Chest X-ray:
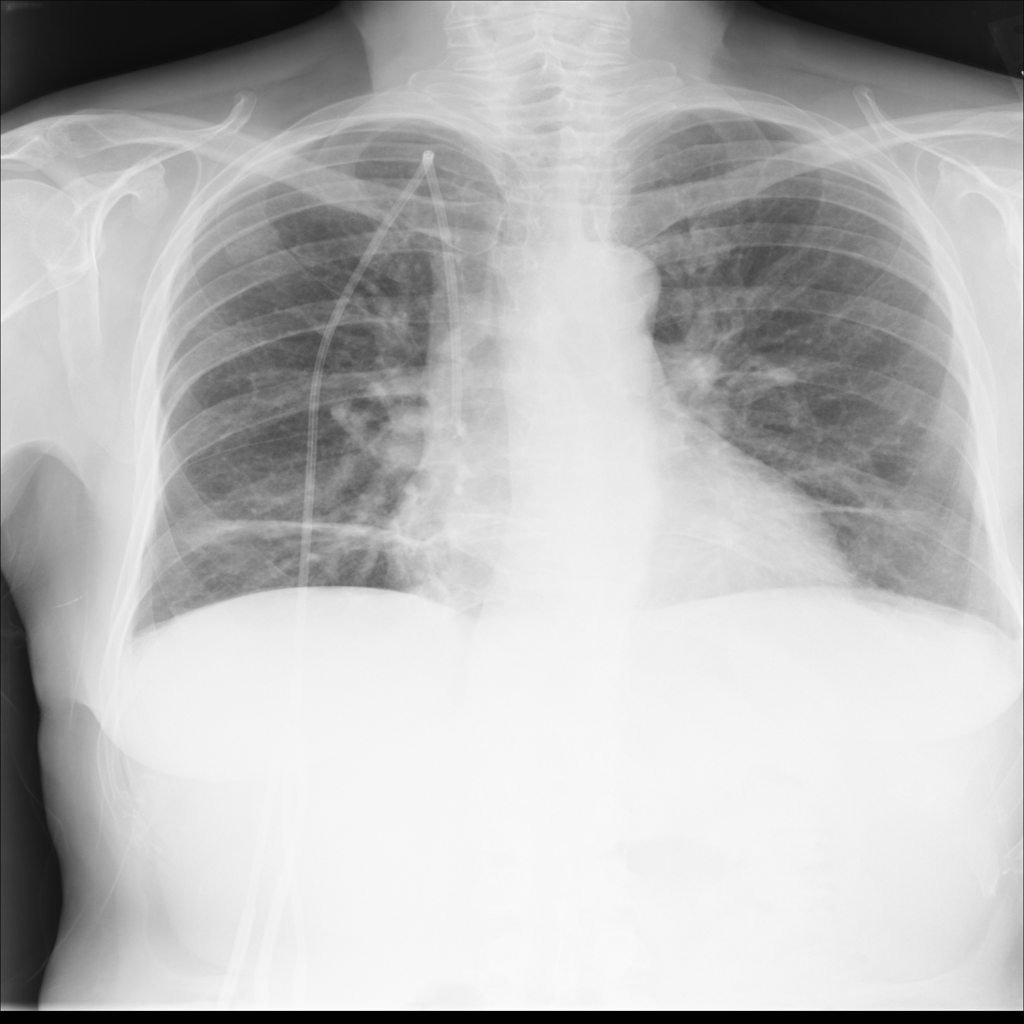
Findings: Fracture, Atelectasis, Consolidation
No abnormal finding: no